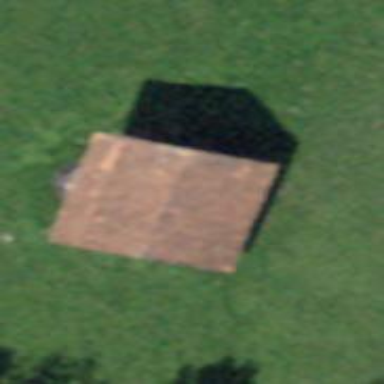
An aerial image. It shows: Rural barn.